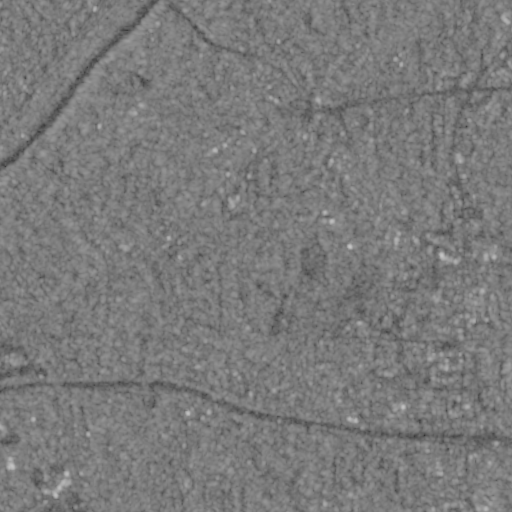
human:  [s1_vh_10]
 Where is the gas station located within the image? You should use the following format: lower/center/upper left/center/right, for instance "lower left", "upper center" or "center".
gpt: The gas station is located in the lower right of the image.
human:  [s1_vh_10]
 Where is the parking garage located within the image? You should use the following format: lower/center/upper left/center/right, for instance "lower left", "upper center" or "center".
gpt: The parking garage is located in the lower right of the image.
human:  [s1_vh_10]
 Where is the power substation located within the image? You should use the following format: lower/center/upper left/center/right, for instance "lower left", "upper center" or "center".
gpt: The power substation is located in the center right of the image.
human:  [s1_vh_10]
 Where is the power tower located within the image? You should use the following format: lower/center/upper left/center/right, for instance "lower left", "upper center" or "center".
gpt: The power tower is located in the right of the image.
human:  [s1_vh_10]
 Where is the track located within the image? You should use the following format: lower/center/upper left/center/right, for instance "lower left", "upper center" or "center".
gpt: The track is located in the lower left of the image.
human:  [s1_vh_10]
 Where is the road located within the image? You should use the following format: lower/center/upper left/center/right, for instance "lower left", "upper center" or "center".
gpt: There is no road in the image.

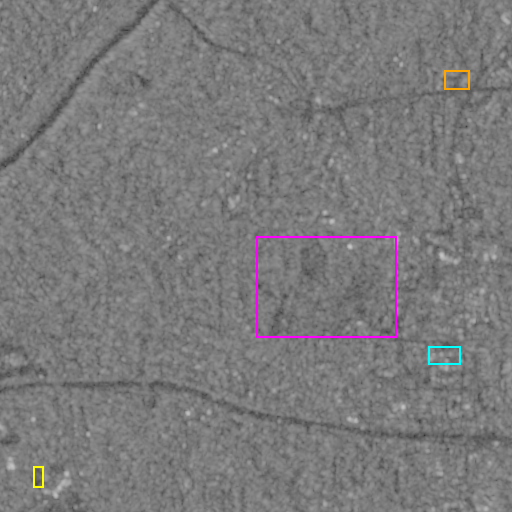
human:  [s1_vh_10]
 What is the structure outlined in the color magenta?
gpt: The structure outlined in magenta is a park.
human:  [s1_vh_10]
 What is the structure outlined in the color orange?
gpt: The structure outlined in orange is a parking lot.
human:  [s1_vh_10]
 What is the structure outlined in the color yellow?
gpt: The structure outlined in yellow is a track.
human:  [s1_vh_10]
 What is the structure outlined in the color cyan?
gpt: The structure outlined in cyan is a building.
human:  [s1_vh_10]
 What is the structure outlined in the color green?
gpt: There is no green outline.